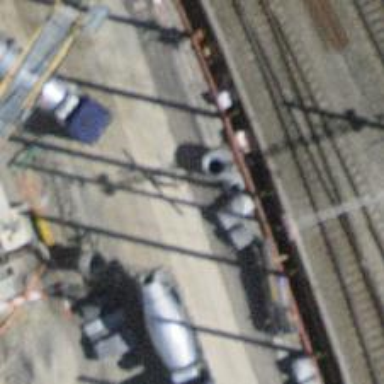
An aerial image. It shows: Railway yard with electrified tracks and single track.